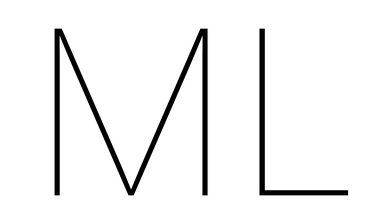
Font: Inter_Thin